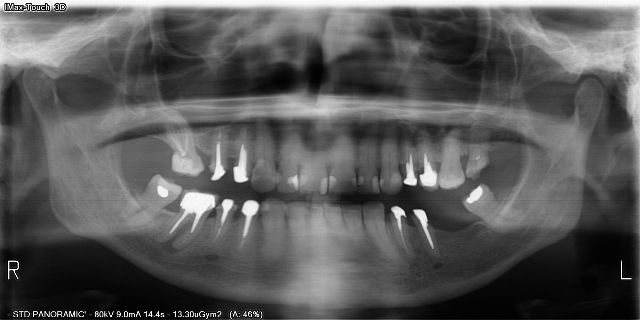
adult